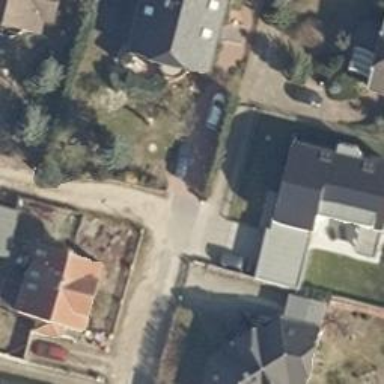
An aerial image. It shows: Residential road with compacted surface.